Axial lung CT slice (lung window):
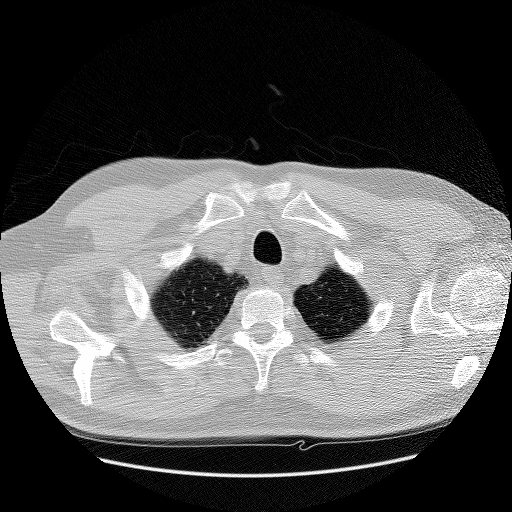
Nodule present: no